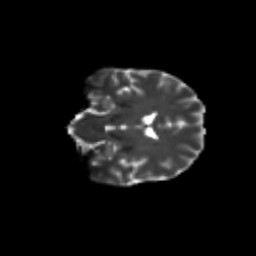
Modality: T2w
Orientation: coronal
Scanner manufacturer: siemens
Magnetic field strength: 3 T
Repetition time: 9.2 s
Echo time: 0.084 s